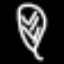
Label: leaf